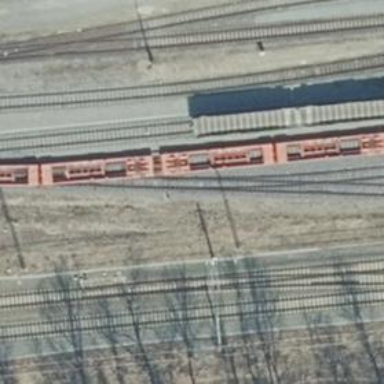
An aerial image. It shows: Railway switch.